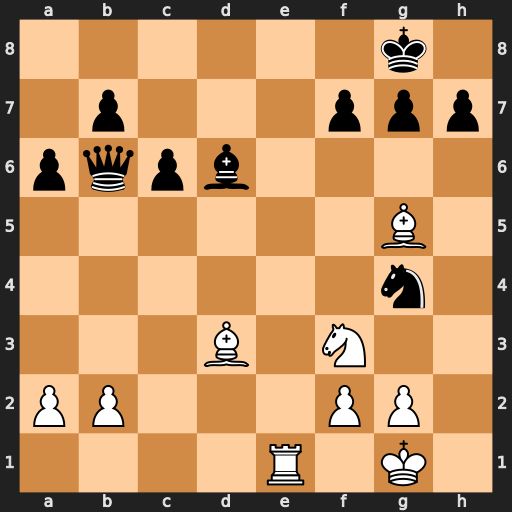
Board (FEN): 6k1/1p3ppp/pqpb4/6B1/6n1/3B1N2/PP3PP1/4R1K1
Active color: w
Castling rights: -
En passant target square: -
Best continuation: Re8+ Bf8 Be7 g6 Bxf8